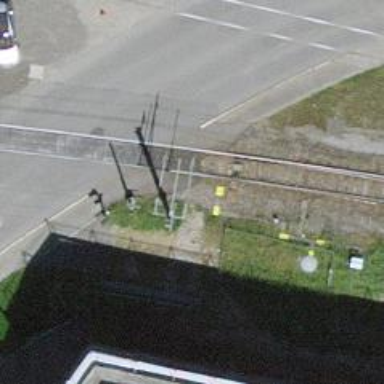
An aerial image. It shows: Crossing for the railway.